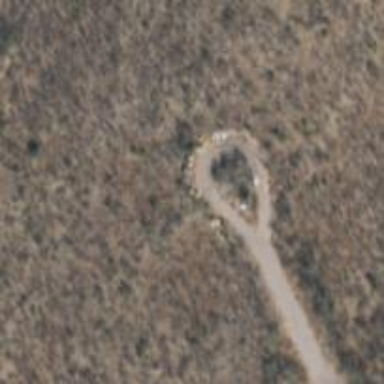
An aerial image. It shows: Turning loop on the road.